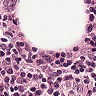
Metastatic tissue present: no